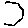
Label: hexagon